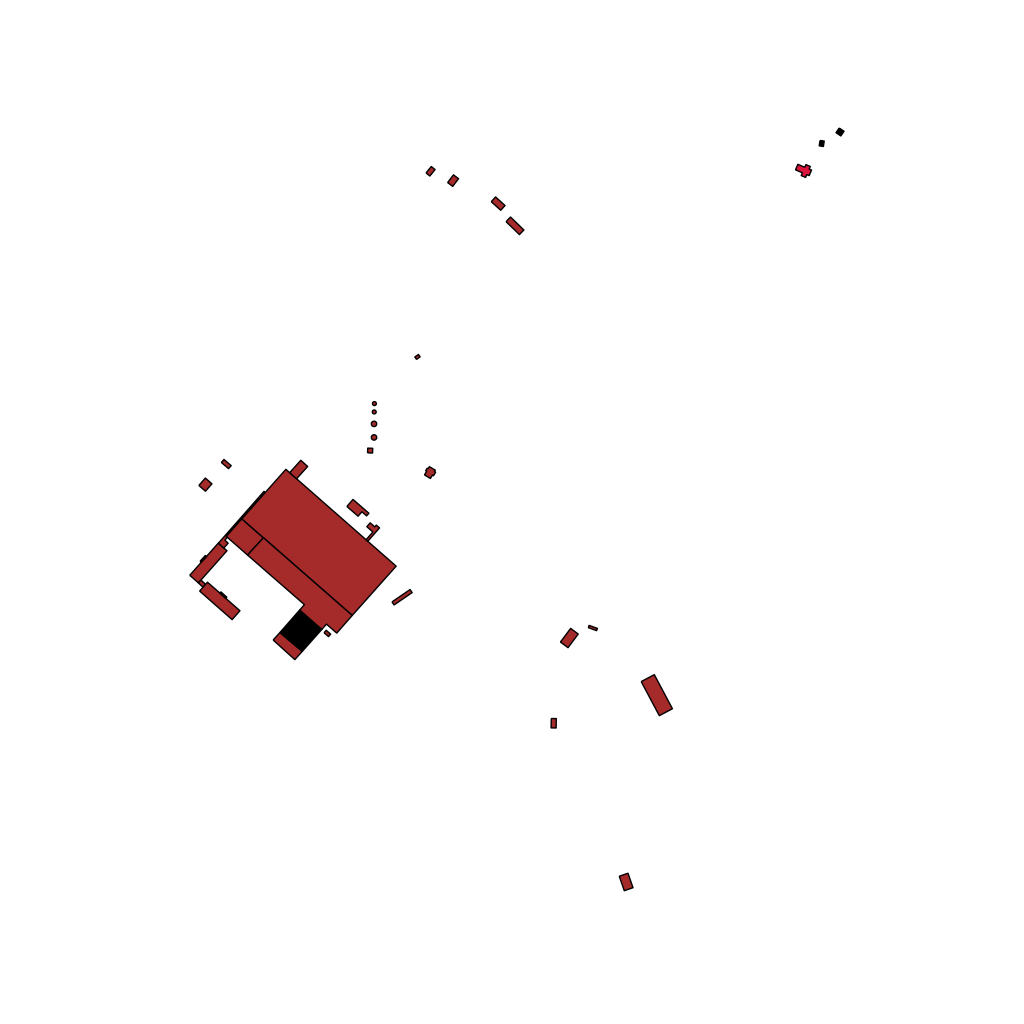
Tags: overhead vector_map, agriculture, industrial, recreation, residential, special, transport, individual_rise, low_rise, medium_rise, density_1, Building, Church, Facility, 1.0 km²